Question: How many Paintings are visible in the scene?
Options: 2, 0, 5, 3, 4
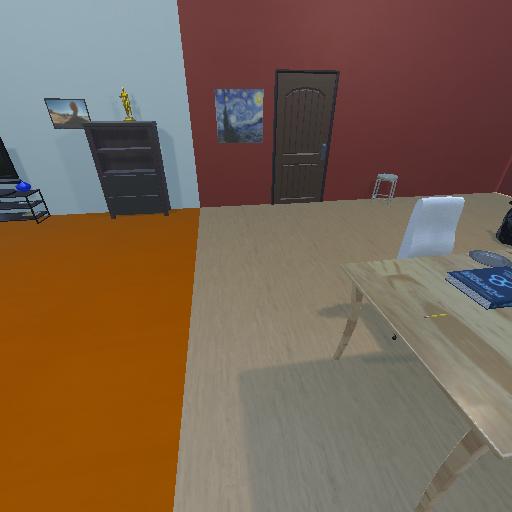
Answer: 2